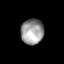
Tissue: skin
Cell type: Epithelial cells
Senescence score: 0.2715
Nuclear area (px): 571
Mean DAPI intensity: 152.42